Question: Determine whether the two graphs given in the figure are isomorphic. If you think they are isomorphic, answer 1; if you think they are not isomorphic, answer 0.
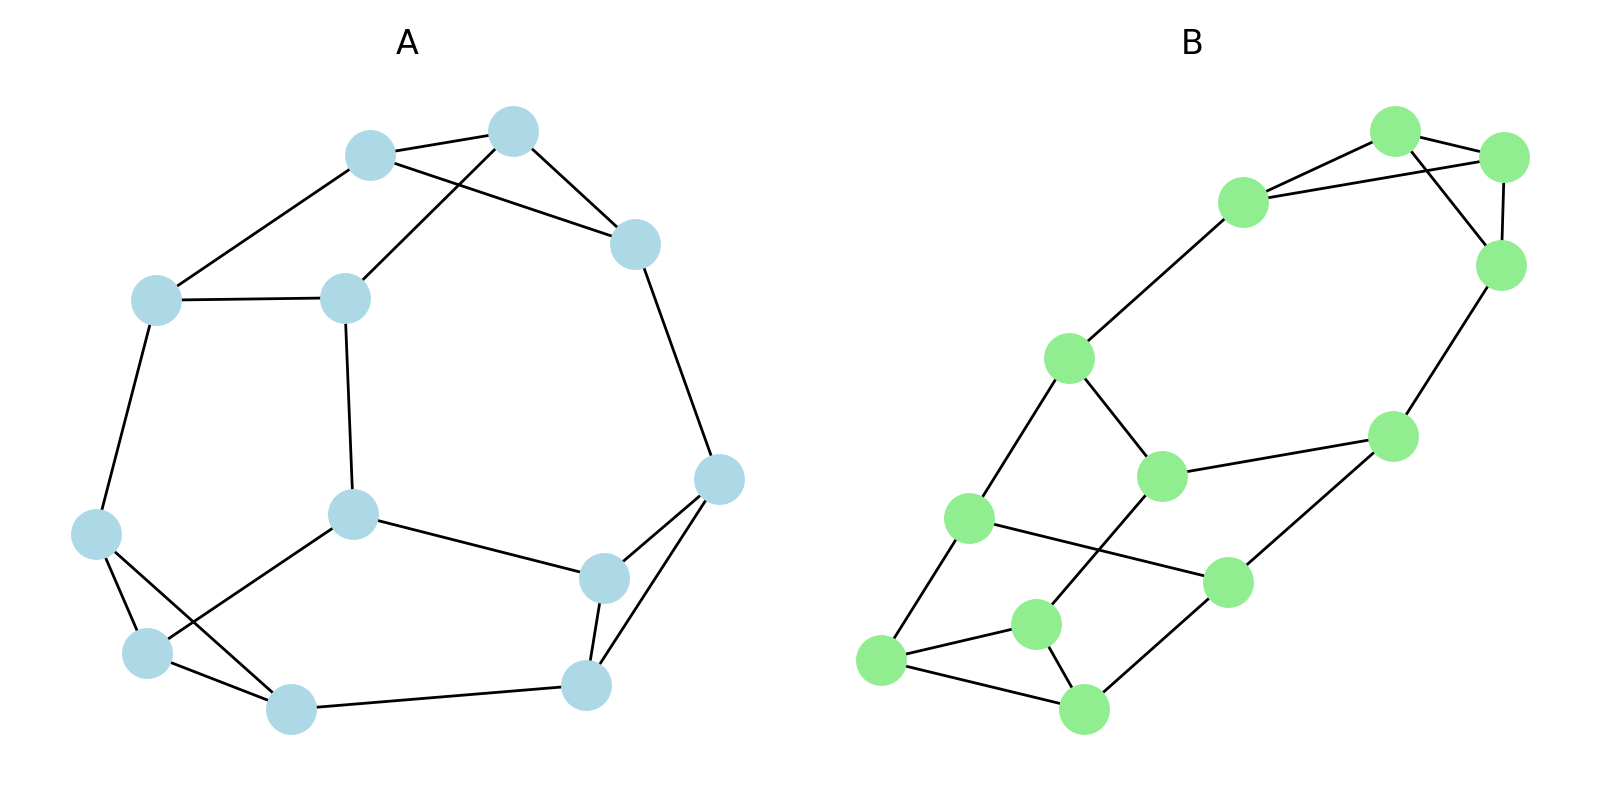
Answer: 0